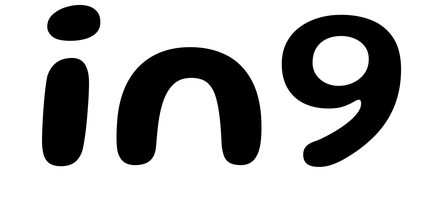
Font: Gluten_Medium